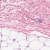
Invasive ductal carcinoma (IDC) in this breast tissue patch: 0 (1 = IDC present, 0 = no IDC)